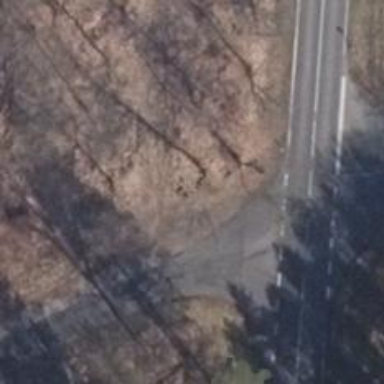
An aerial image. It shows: Emergency access point on the road.